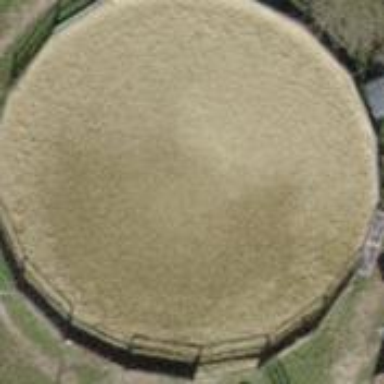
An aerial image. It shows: Equestrian pitch for leisure land activities.